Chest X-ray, PA view. Patient: 56 years old, sex M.
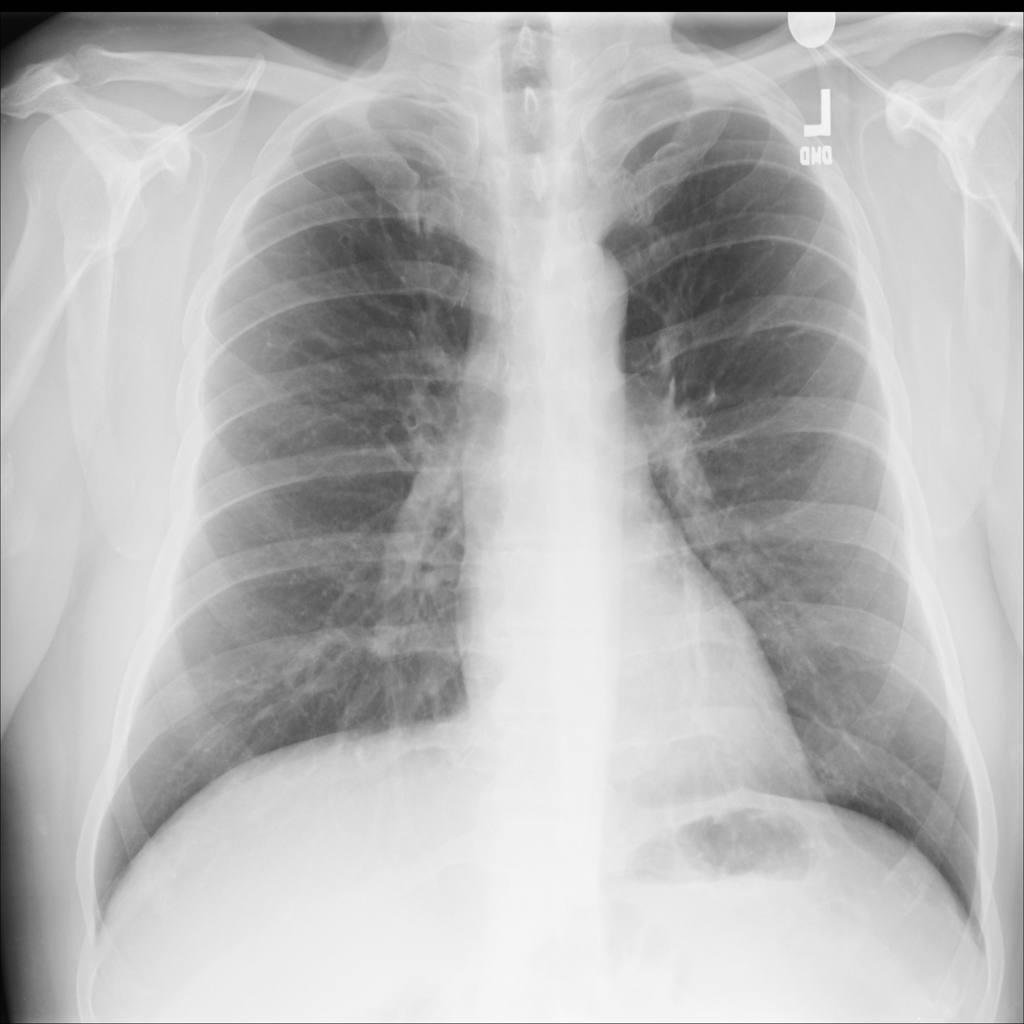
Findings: No Finding